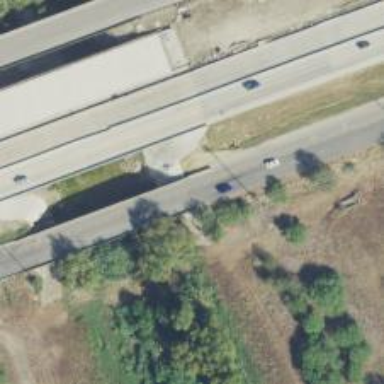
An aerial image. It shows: Asphalt road bridge with secondary classification. There is frontage road along the bridge.